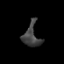
Tissue: prostate
Cell type: T cells
Senescence score: 0.7636
Nuclear area (px): 354
Mean DAPI intensity: 64.667